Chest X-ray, PA view. Patient: 73 years old, sex F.
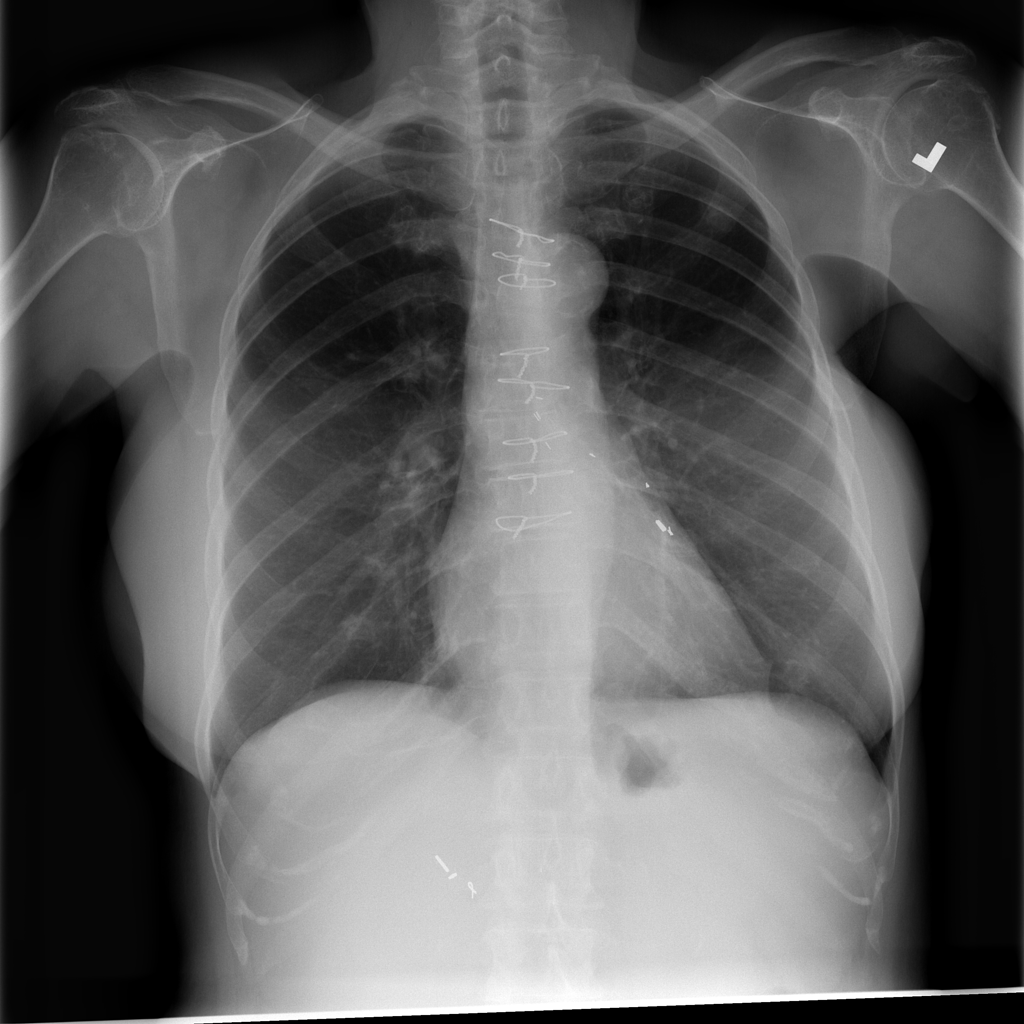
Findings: No Finding